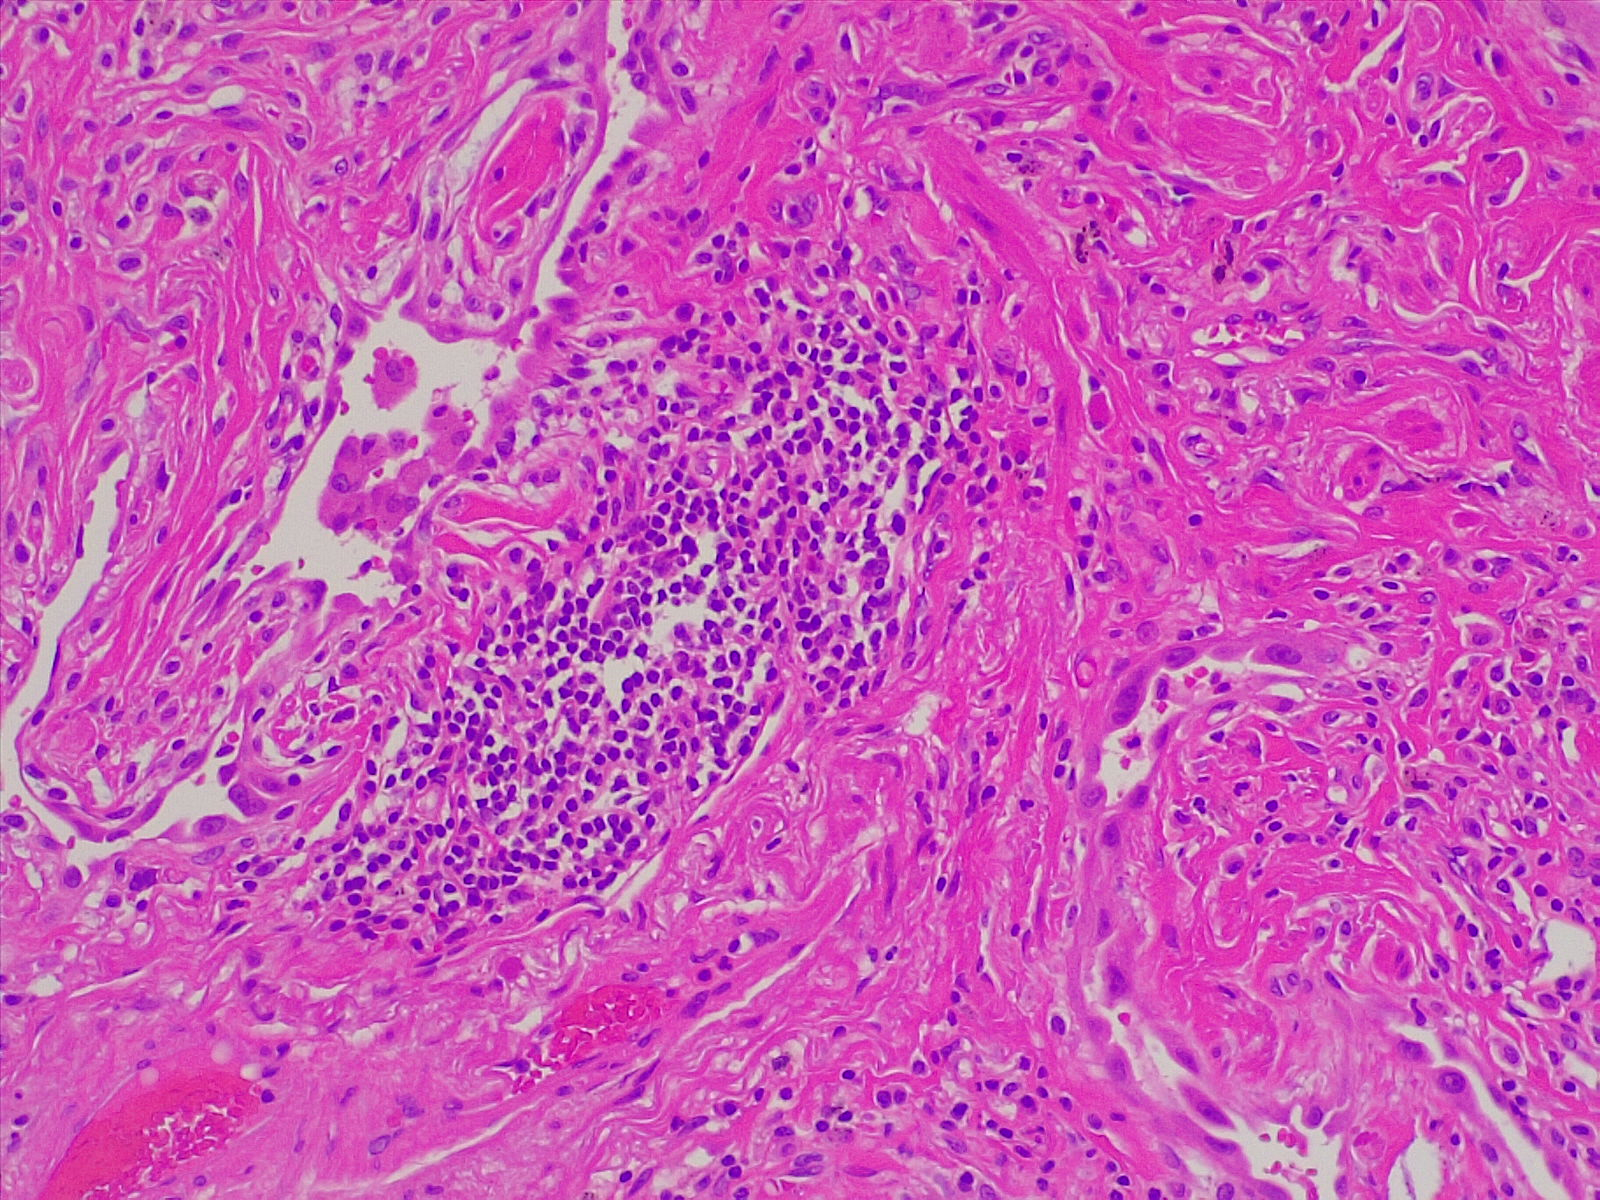
Label: normal lung tissue